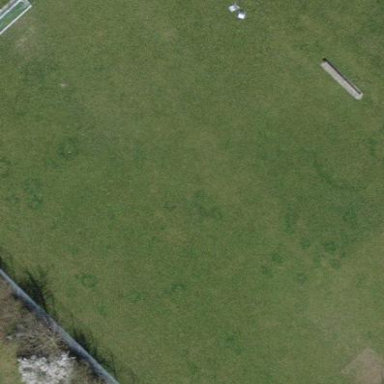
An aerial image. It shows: Soccer pitch for leisureland activities.